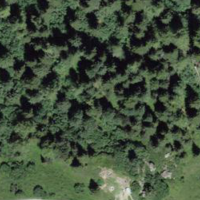
EUNIS habitat code: 43
Species observed at this site:
Silene nutans